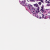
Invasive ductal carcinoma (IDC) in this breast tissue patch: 0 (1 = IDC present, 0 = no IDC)